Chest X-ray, AP view. Patient: 33 years old, sex M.
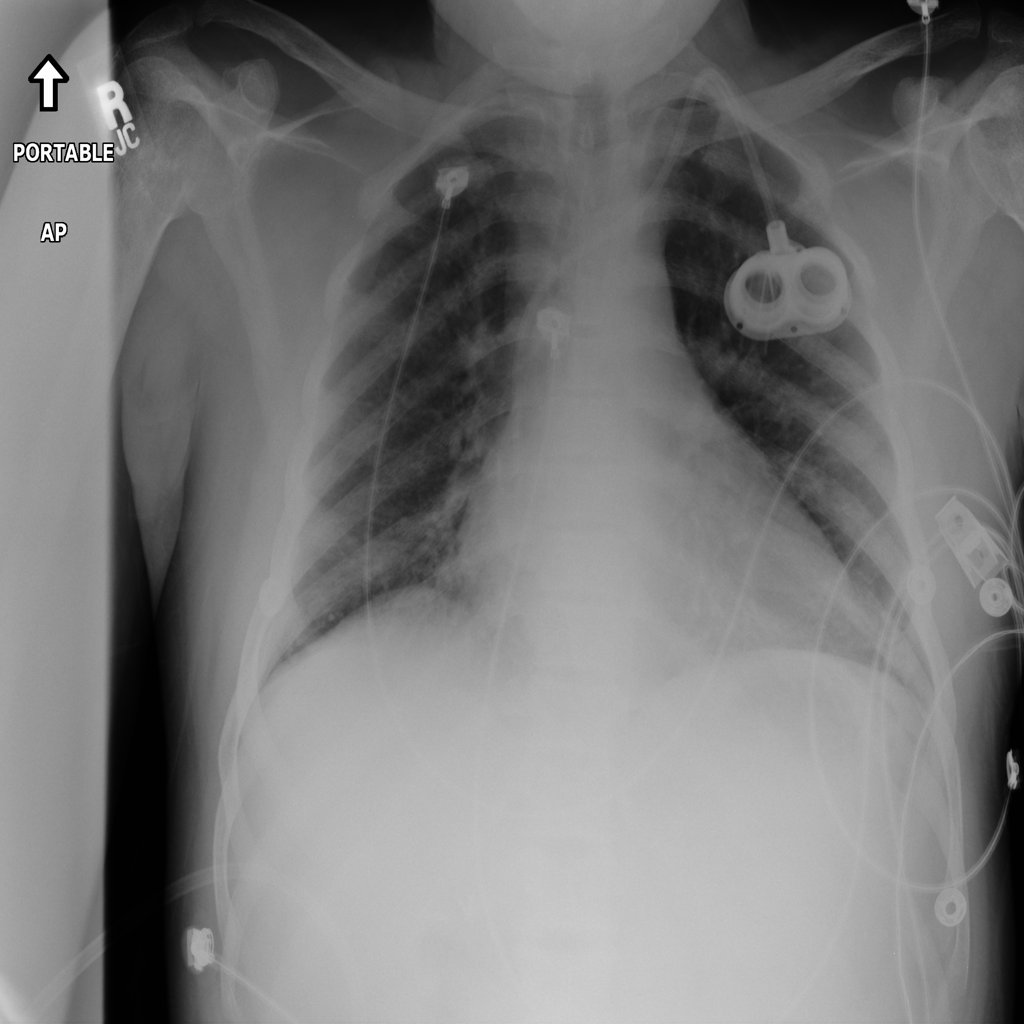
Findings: No Finding